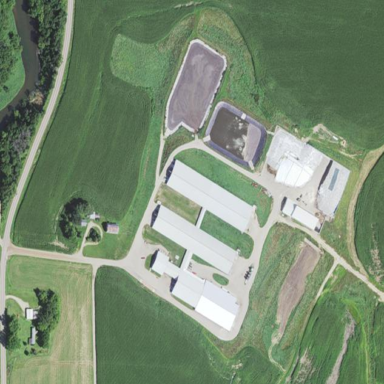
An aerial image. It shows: Farmyard area.